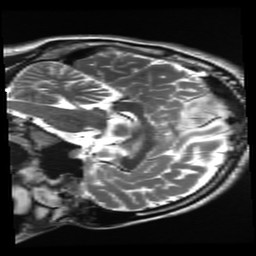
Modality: T2w
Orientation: sagittal
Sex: male
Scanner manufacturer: ge
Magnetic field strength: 3 T
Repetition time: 5 s
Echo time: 0.101 s